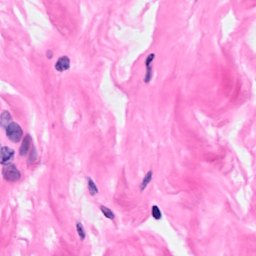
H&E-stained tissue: Breast